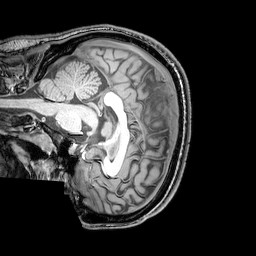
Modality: T1w
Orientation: sagittal
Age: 24
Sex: male
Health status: healthy
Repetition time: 0.081 s
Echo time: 0.037 s